Question: How to create <URL> ?
For instance: I have one column and will show <URL>.
Can it be possible ? If yes , how can I figure it out ? Thanks for any suggestions !
Below image is an example ....

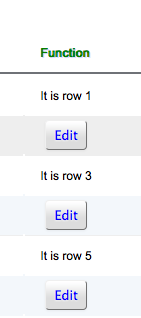
Answer: You can build a <URL>, which would render differently based on its context:
'''
@Override
public void render(Context context, String value, SafeHtmlBuilder sb) {
if (context.getIndex() & 1 == 0) {
// render one way
} else {
// render the other way
}
}
'''